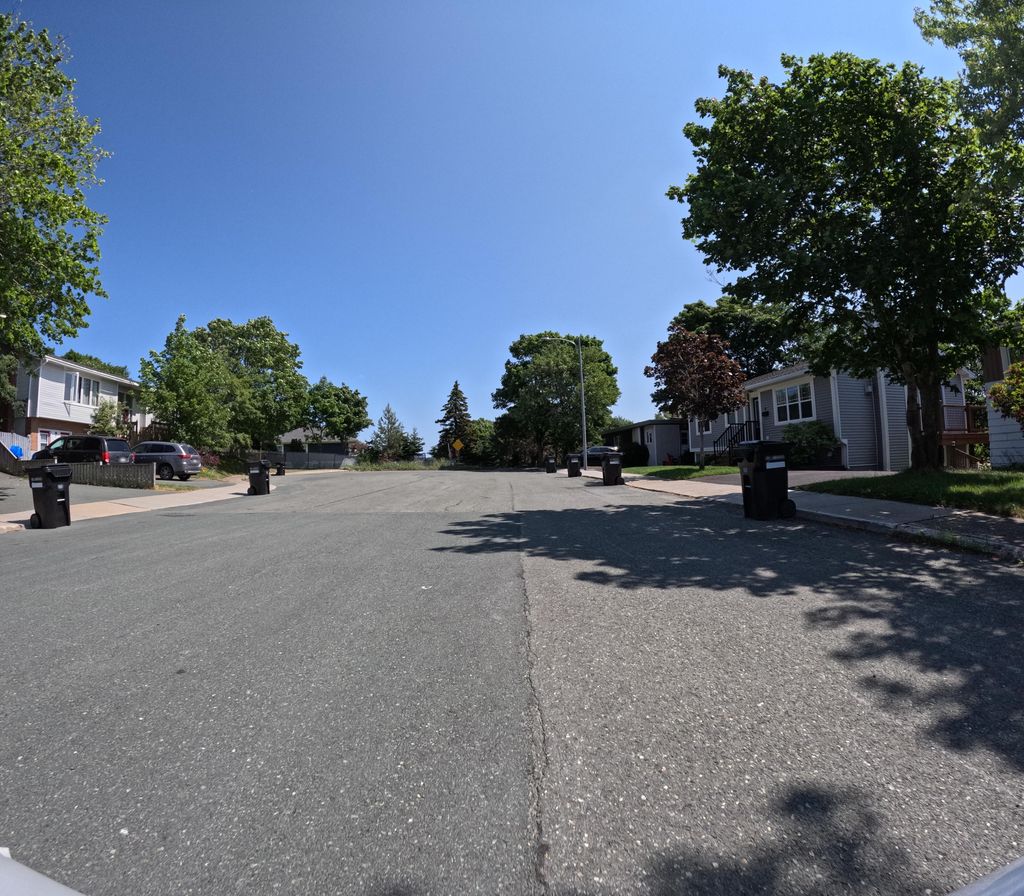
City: st_johns